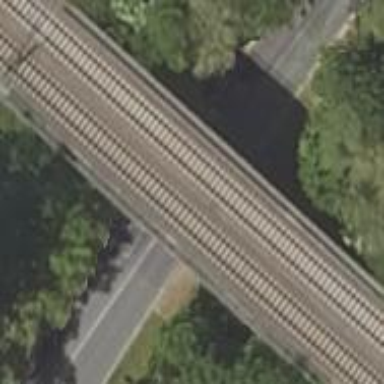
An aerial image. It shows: Man-made bridge.